Field crop: tomato
Growth stage: 1
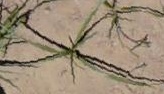
Species: cyperus